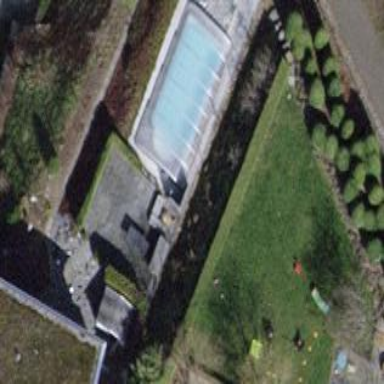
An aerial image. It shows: Swimming pool located in leisure land.